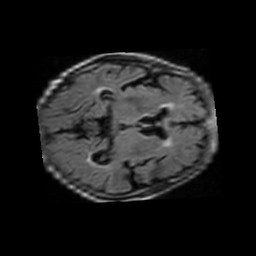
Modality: FLAIR
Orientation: axial
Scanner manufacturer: philips
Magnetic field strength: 1.5 T
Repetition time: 6 s
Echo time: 0.12 s